Question: # OS X 10.9.4
Steps:
1. Install Xcode 6 w/ iOS 8 SDK GM Seed
2. Run Xcode
3. Go to Window | Organizer
4. Devices not available
End result is I can't update device with iOS 8, so can't test properly or create binaries. Tried with iTunes as well. See attached for screenshot.
Has anyone had this problem? If so, were you able to fix it?

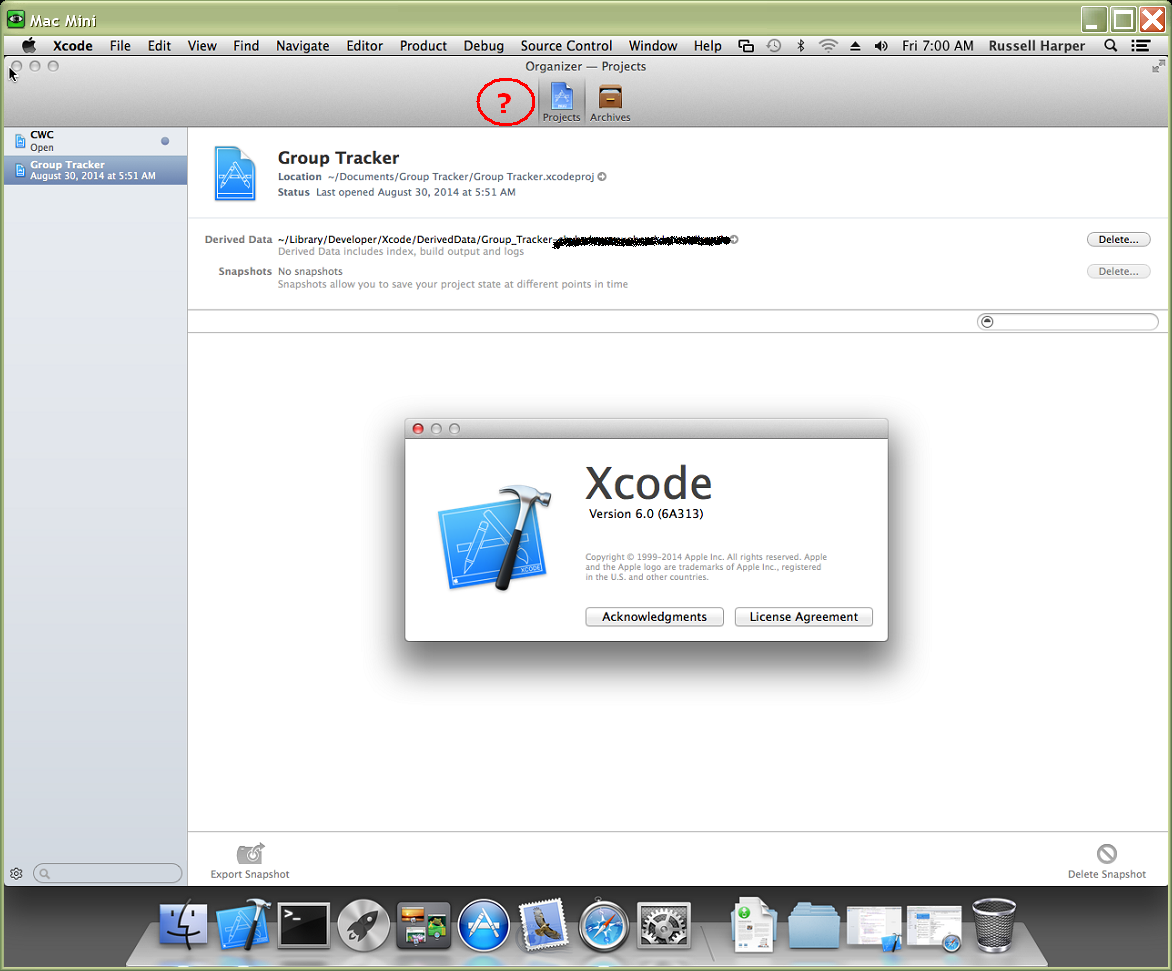
Answer: It is now in Window > Devices. See image below: